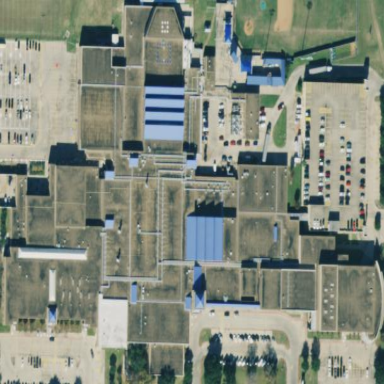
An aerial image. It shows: School building.